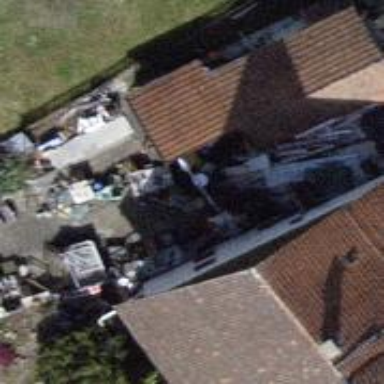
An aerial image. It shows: Shed.